Aerial crown-view tile of a tropical tree (Barro Colorado Island, Panama), acquired 20250616:
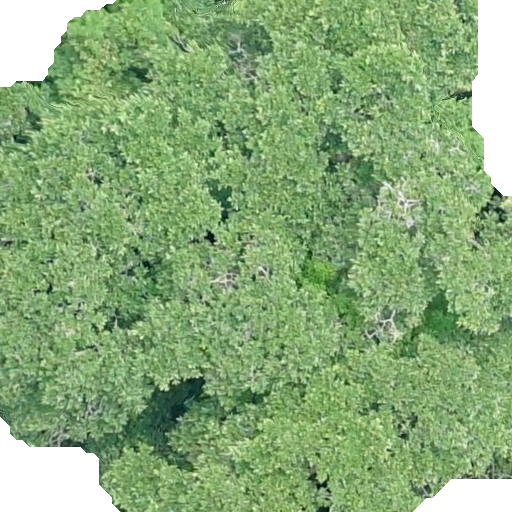
Species: Ficus insipida
GBIF accepted scientific name: Ficus insipida
Crown area: 432.147 m²